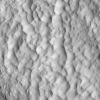
Atmospheric dust classification: not_dusty